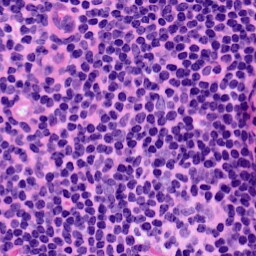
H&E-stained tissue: LymphNode